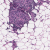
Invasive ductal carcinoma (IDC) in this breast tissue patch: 0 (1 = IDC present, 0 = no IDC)